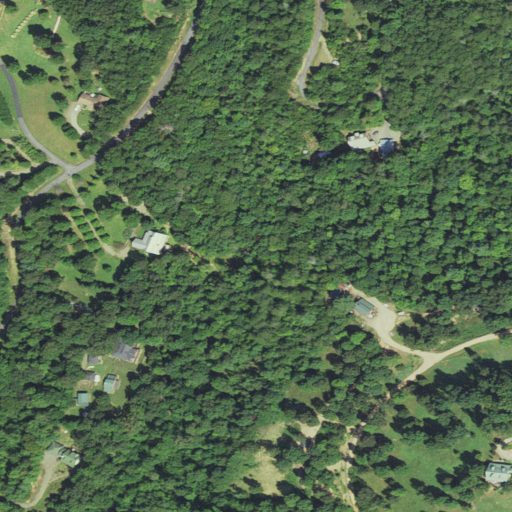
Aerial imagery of valley in North Carolina named Beach Cove containing mixed forest, deciduous forest, open development, pasture, shrub, evergreen forest, grassland, and medium intensity development